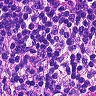
Metastatic tissue present: no